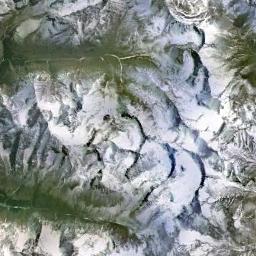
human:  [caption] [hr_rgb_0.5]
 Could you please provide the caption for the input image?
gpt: White, Brown, And green transitions from the peaks to the bottom of the peaks in the Snow Mountain Range .

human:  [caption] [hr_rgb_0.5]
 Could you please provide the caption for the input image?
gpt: The snow berg is consist of green plants,Bare land and white snow .

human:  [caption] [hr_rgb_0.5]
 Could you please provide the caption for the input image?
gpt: The snowberg is partly covered with snow and ice and partly covered with vegetation .

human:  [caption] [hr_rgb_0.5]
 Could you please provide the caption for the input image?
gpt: The snowberg is covered with snow .

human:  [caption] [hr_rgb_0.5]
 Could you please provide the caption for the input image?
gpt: There are some snow and green land on the snowberg .